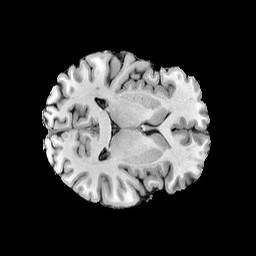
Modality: T1w
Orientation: axial